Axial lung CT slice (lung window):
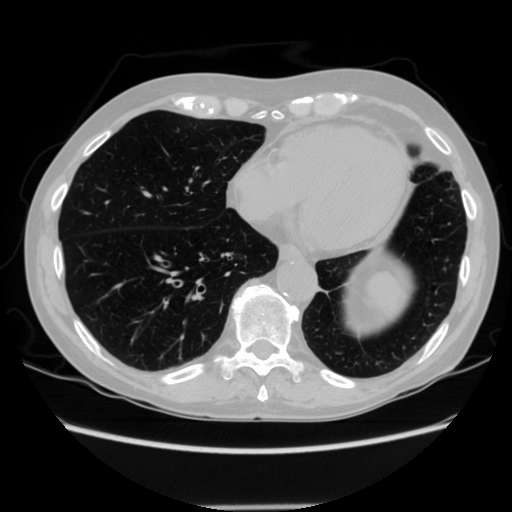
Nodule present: no